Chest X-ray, PA view. Patient: 67 years old, sex F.
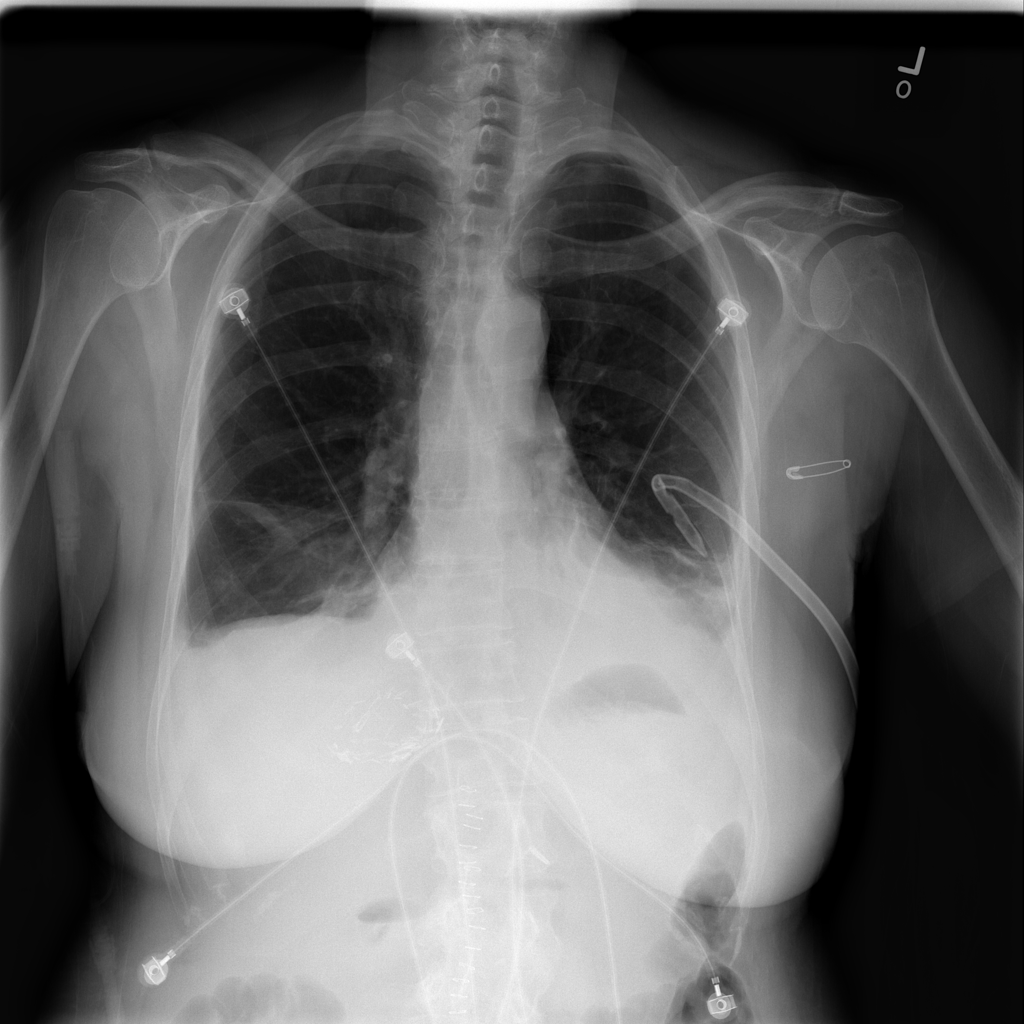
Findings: Atelectasis, Effusion